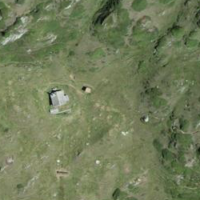
EUNIS habitat code: 26
Species observed at this site:
Anthus spinoletta